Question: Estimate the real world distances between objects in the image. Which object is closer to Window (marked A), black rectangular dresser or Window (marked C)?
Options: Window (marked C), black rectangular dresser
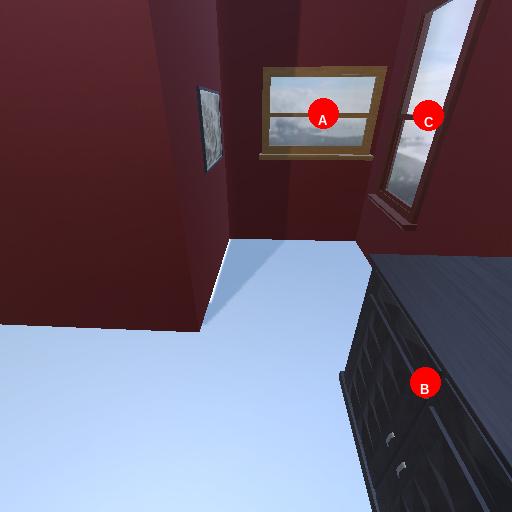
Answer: Window (marked C)